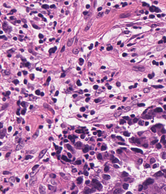
Tumor epithelial tissue: yes
Tumor-associated stroma tissue: yes
Normal tissue: no